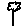
Label: flower